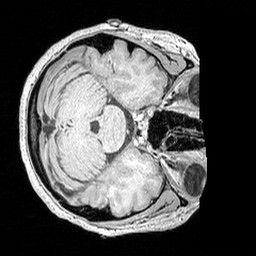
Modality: MP2RAGE
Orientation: axial
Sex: female
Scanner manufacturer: siemens
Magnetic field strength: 3 T
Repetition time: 5 s
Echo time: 0.00292 s